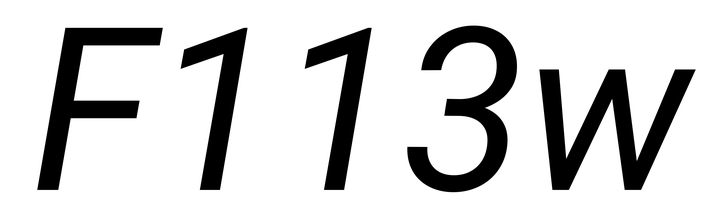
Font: Roboto-Italic_Italic